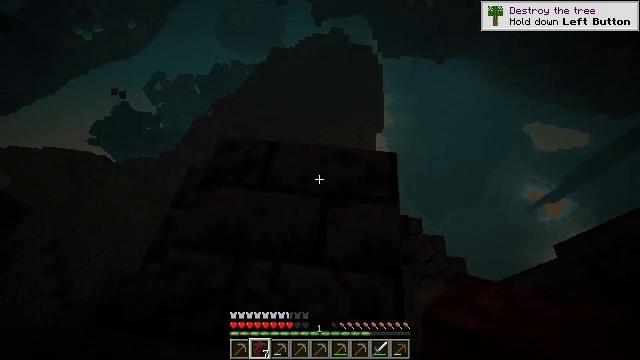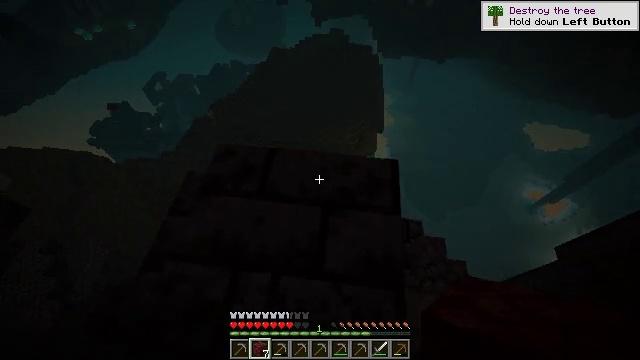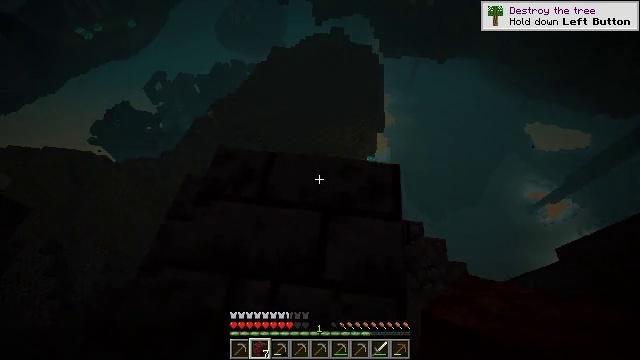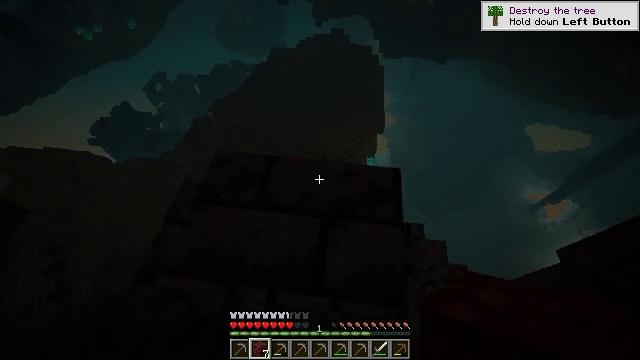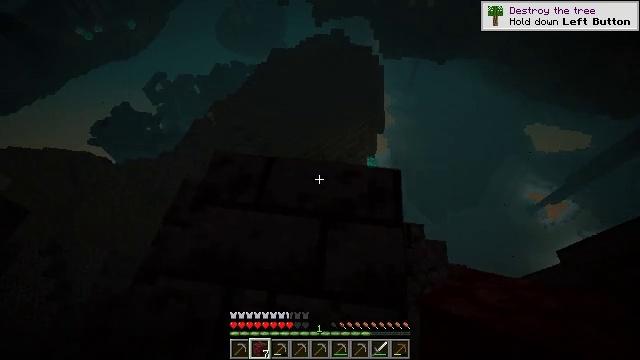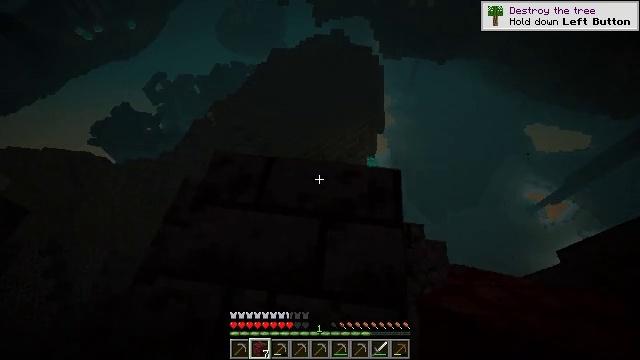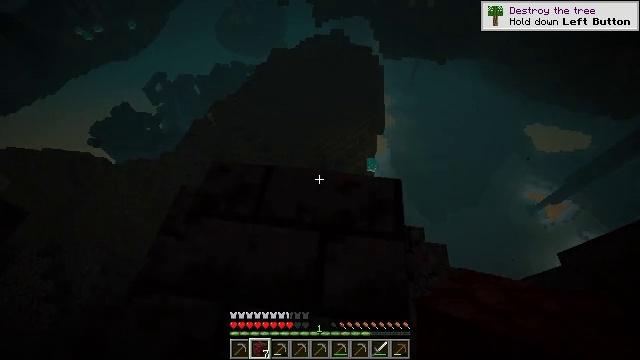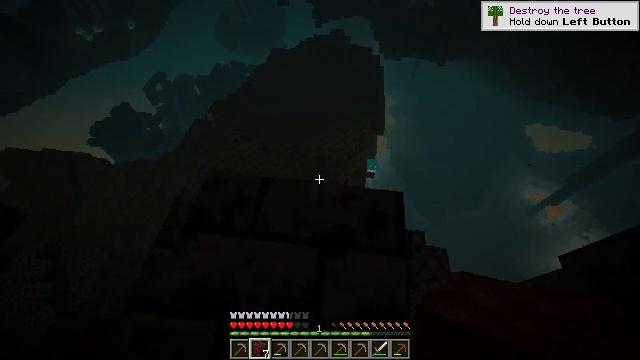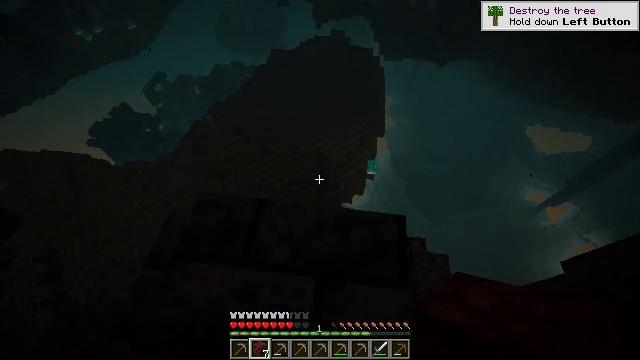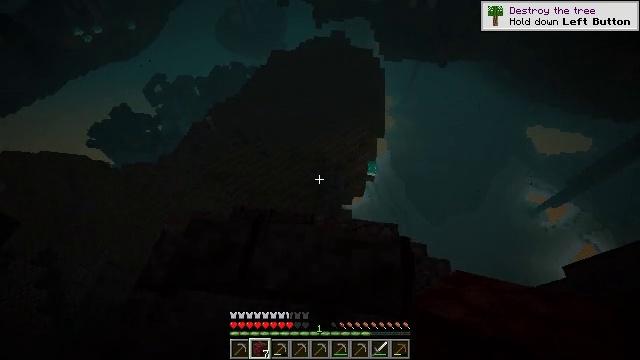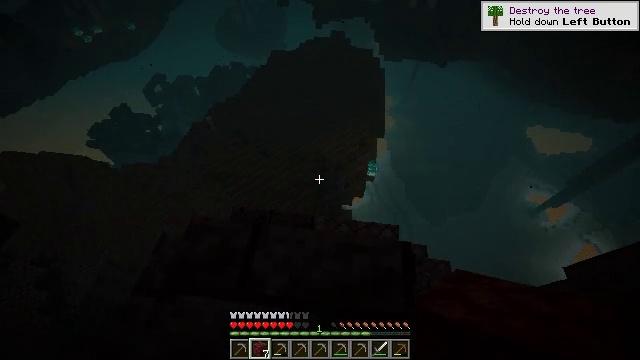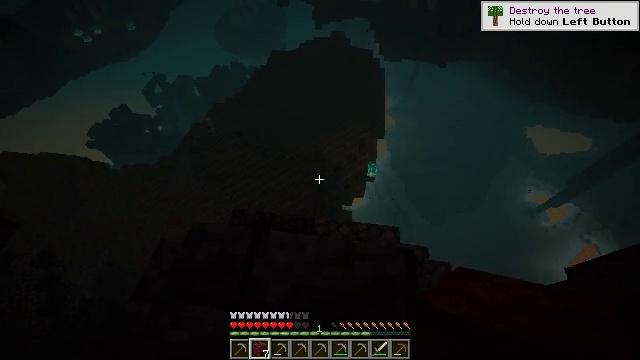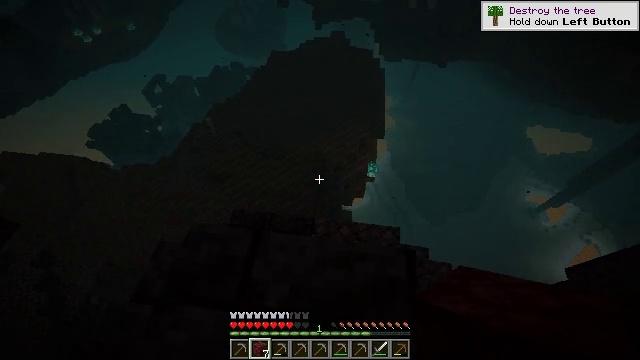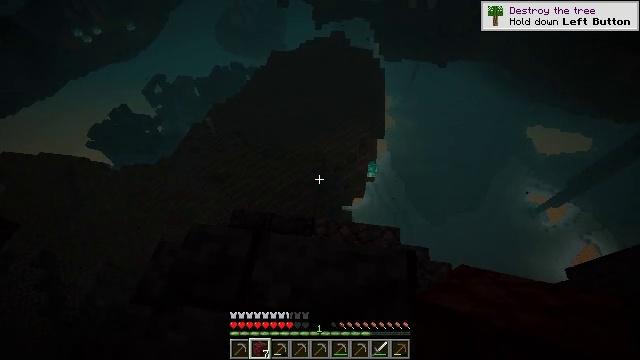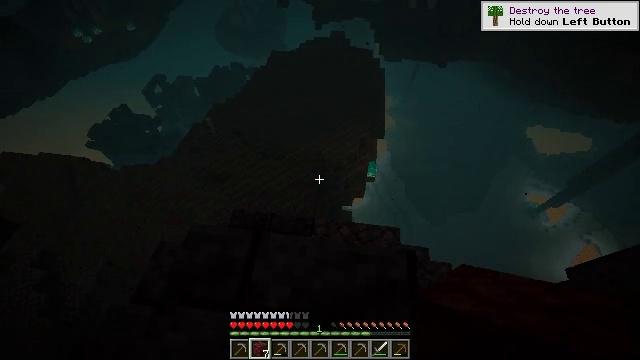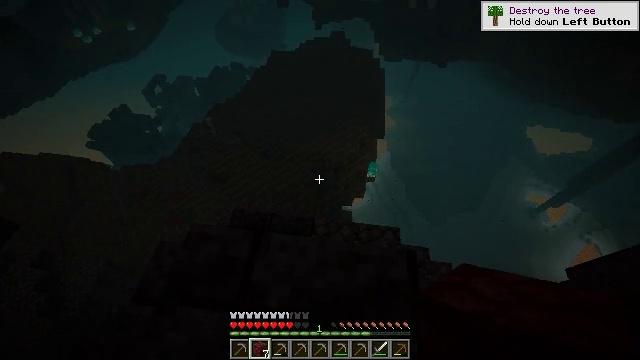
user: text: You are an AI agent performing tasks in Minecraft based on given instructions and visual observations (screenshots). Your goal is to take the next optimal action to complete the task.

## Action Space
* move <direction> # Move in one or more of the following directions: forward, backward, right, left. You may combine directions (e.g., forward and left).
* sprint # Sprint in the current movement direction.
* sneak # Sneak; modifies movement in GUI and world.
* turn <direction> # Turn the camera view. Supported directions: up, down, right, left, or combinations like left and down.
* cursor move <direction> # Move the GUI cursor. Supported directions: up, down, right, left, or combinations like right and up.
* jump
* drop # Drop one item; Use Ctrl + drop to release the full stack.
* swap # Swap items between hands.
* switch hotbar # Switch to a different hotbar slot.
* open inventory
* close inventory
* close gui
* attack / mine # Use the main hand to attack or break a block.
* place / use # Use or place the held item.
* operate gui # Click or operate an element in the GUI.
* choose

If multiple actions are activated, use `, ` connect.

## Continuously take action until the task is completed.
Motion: motion action
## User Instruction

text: Collect basalt for building.
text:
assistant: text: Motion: no_op
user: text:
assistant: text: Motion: no_op
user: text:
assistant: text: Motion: no_op
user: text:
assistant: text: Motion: no_op
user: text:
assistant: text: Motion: no_op
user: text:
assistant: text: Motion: move forward
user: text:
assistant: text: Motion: move forward
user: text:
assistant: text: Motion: move forward
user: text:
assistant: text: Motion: no_op
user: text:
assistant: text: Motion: no_op
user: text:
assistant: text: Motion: no_op
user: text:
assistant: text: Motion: no_op
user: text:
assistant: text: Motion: no_op
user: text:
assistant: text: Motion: no_op
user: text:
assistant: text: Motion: no_op
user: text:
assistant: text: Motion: no_op
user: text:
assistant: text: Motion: no_op
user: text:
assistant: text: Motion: no_op
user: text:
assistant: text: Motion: no_op
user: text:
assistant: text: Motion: no_op
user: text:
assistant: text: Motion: no_op
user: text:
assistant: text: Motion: no_op
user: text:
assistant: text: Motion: no_op
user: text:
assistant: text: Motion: no_op
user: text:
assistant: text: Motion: no_op
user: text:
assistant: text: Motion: no_op
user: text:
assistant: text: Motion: no_op
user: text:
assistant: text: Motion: no_op
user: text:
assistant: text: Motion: no_op
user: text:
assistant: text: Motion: no_op